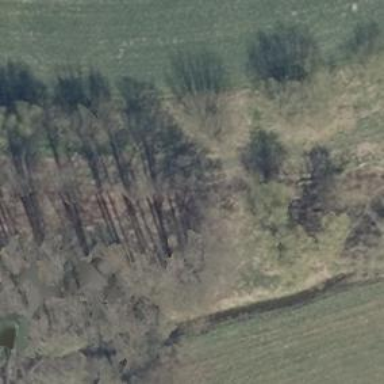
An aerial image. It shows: Row of trees in natural setting.